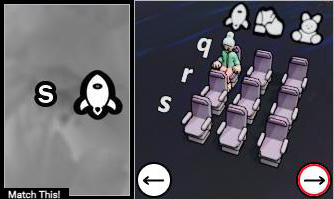
Task: seats
Answer: no